Chest X-ray. View position: PA
Patient age: 44
Patient sex: M
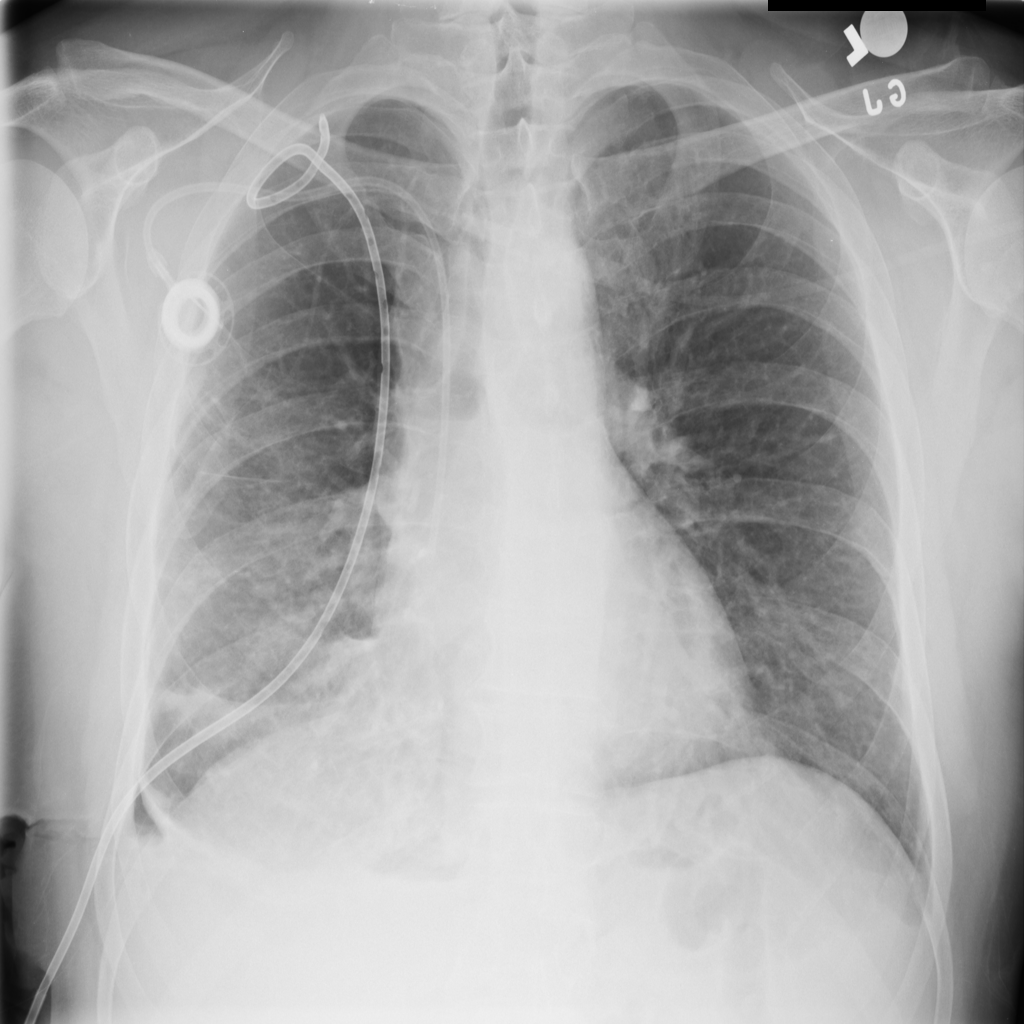
Finding: Pneumothorax